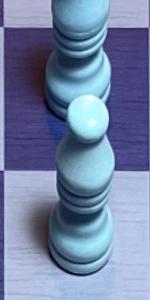
Label: Bishop_White